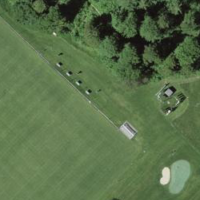
EUNIS habitat code: 53
Species observed at this site:
Lathyrus vernus